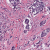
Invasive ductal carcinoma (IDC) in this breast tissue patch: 1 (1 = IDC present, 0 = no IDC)